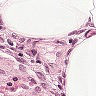
Metastatic tissue present: no